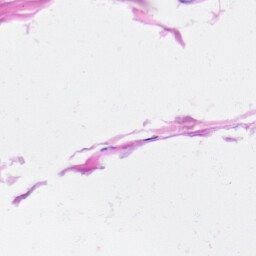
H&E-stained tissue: Heart